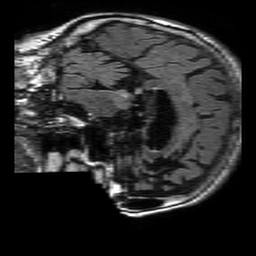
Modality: FLAIR
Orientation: sagittal
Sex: female
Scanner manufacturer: philips
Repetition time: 11 s
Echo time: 0.125 s